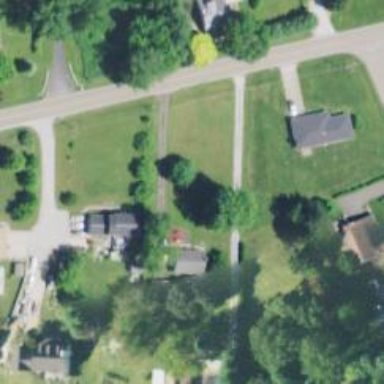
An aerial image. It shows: Driveway.